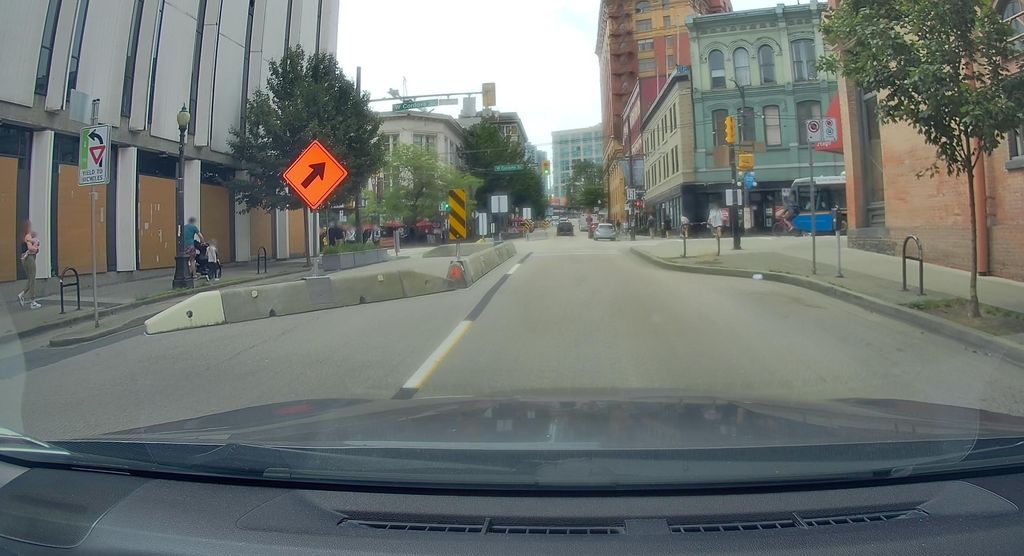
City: vancouver